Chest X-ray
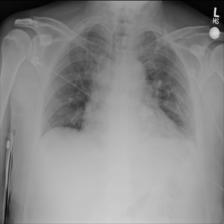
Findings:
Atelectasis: negative
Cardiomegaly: negative
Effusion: negative
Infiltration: negative
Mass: negative
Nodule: negative
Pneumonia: negative
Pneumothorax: negative
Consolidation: negative
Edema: negative
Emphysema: negative
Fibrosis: negative
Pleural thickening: negative
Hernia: negative